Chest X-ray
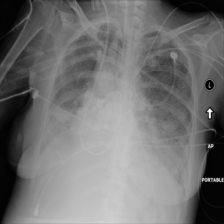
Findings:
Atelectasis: positive
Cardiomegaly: negative
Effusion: negative
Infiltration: positive
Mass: negative
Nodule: negative
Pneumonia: negative
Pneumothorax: negative
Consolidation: negative
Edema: negative
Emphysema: negative
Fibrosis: positive
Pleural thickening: negative
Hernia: negative